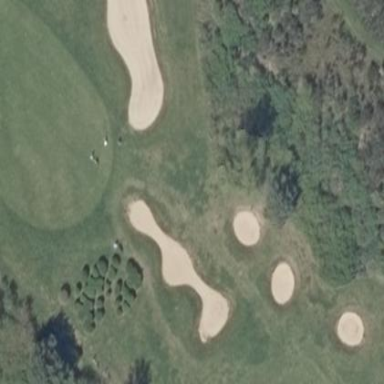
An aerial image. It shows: Sand bunker on golf course.